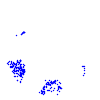
Particle: proton